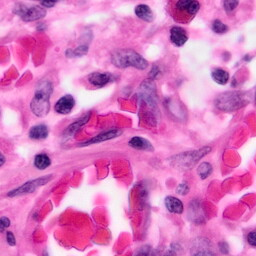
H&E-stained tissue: Pancreatic